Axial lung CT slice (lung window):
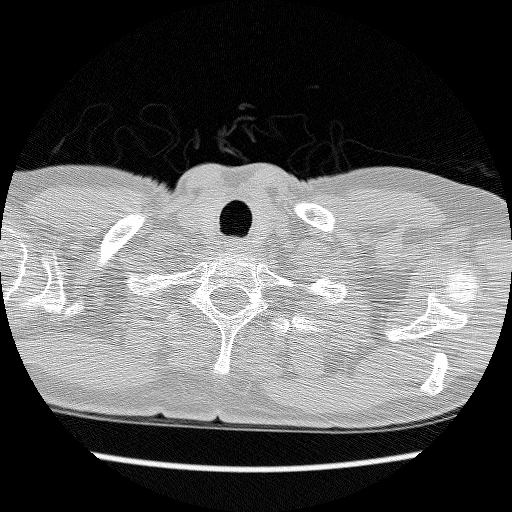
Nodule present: no